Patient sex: M
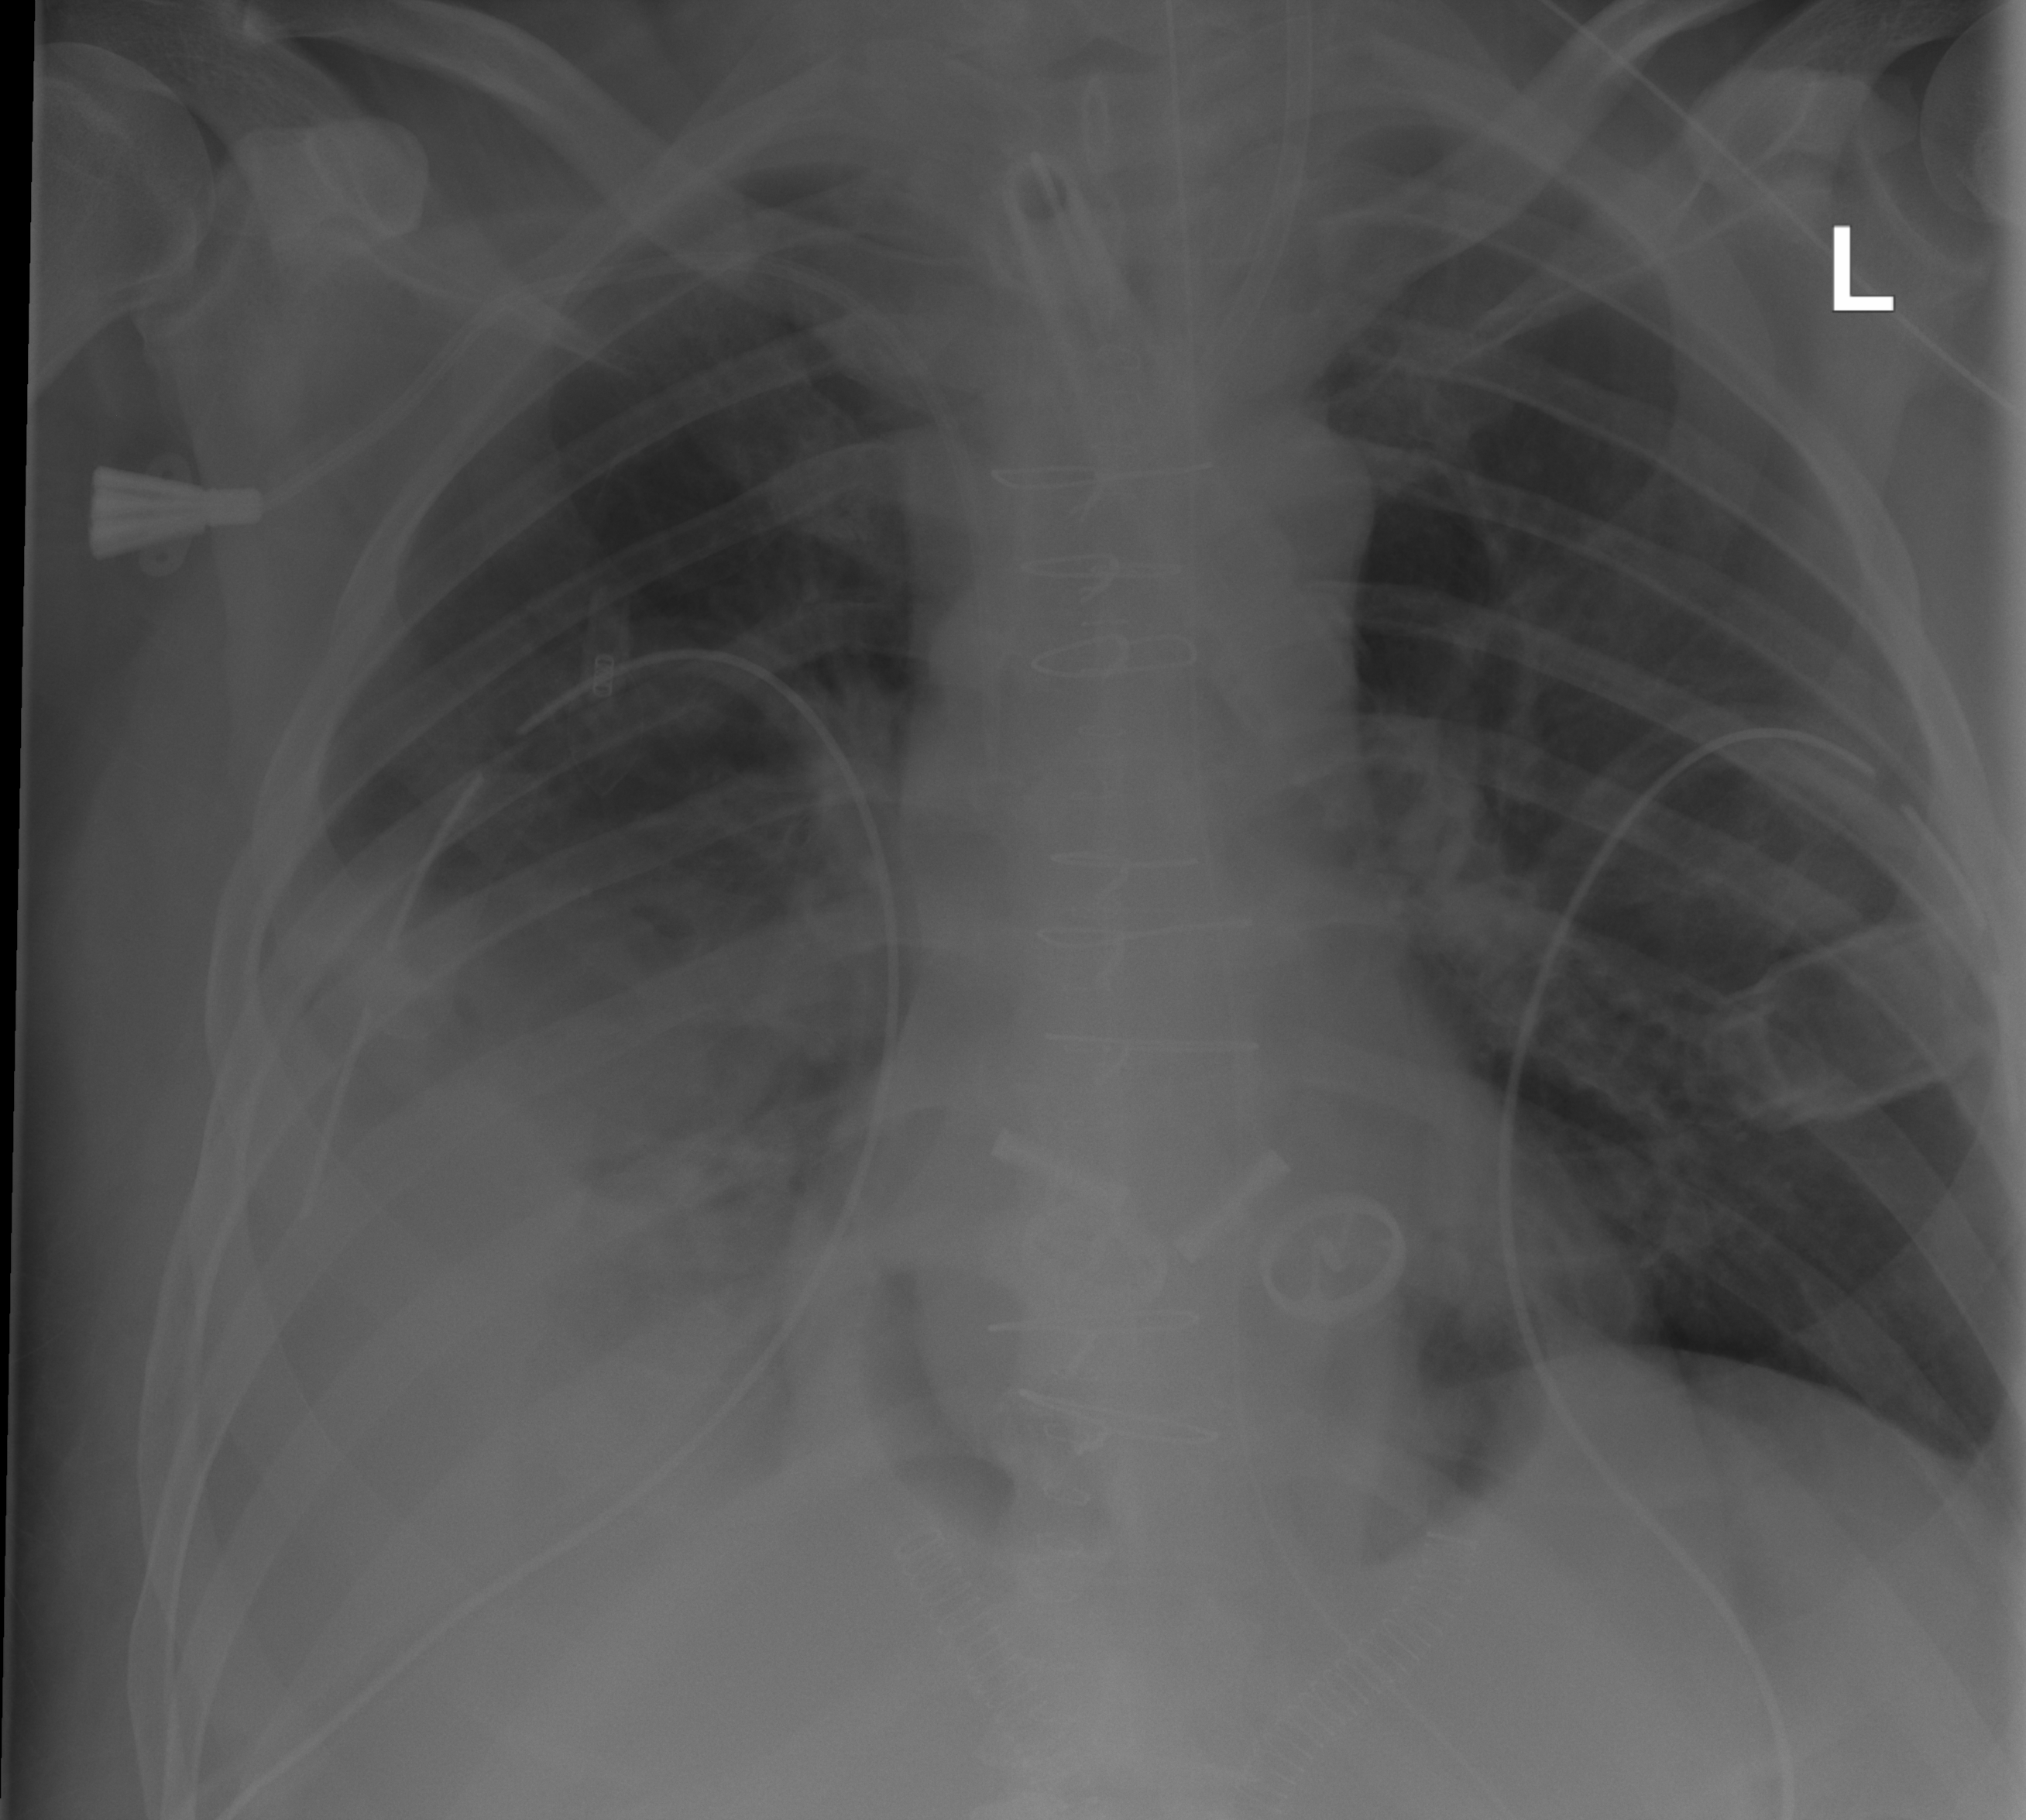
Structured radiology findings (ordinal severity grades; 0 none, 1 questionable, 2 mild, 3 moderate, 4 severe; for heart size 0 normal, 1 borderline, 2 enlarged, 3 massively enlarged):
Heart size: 0
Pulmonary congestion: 0
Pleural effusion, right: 3
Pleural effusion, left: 0
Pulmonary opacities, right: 2
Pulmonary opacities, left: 0
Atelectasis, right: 2
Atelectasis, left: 0